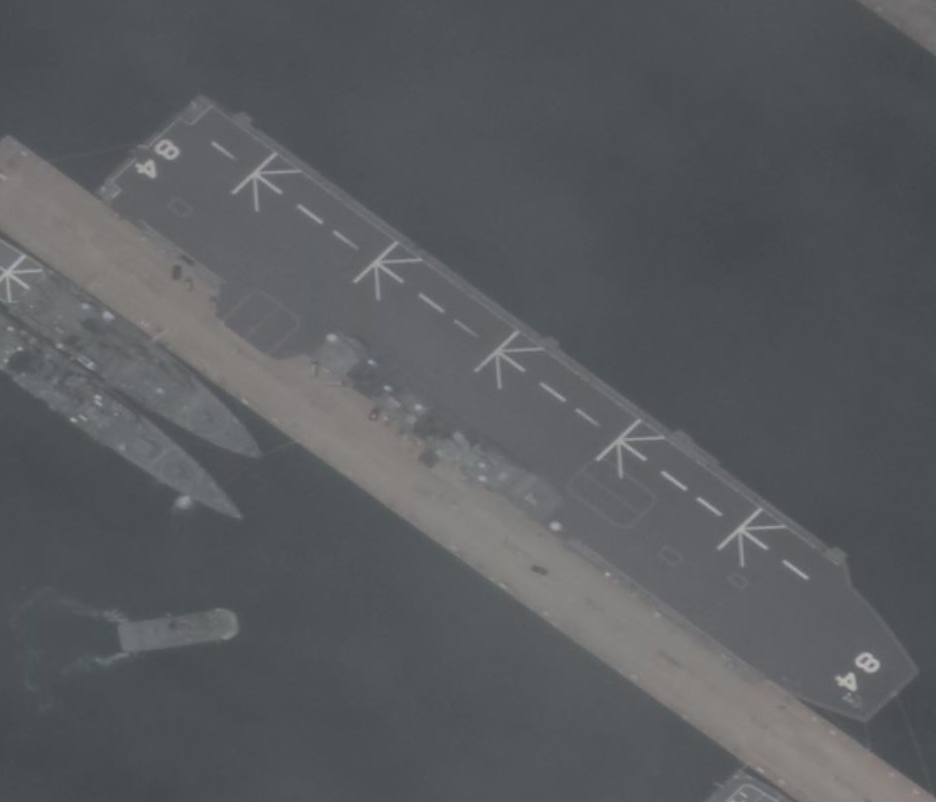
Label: assault